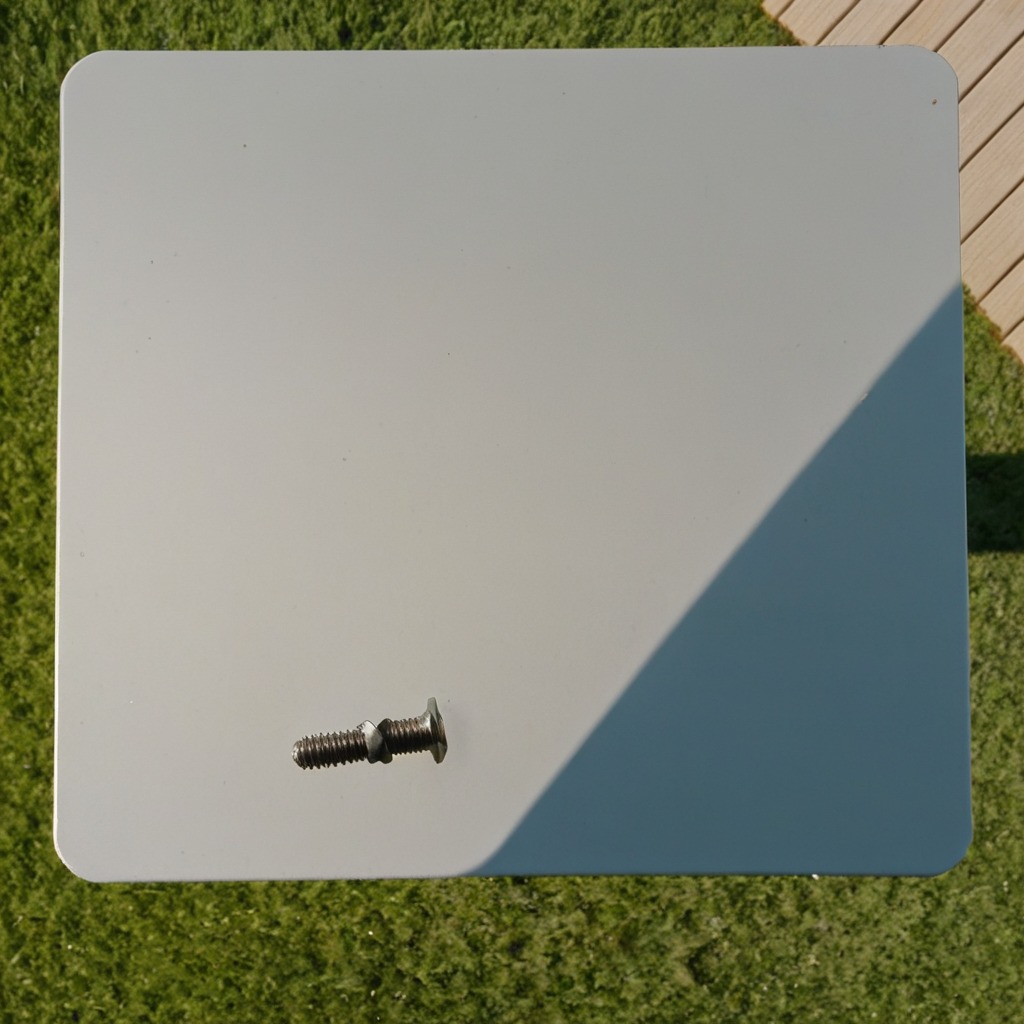
A metal screw lies on the table in a temporary outdoor tool station.